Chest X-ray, PA view. Patient: 37 years old, sex M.
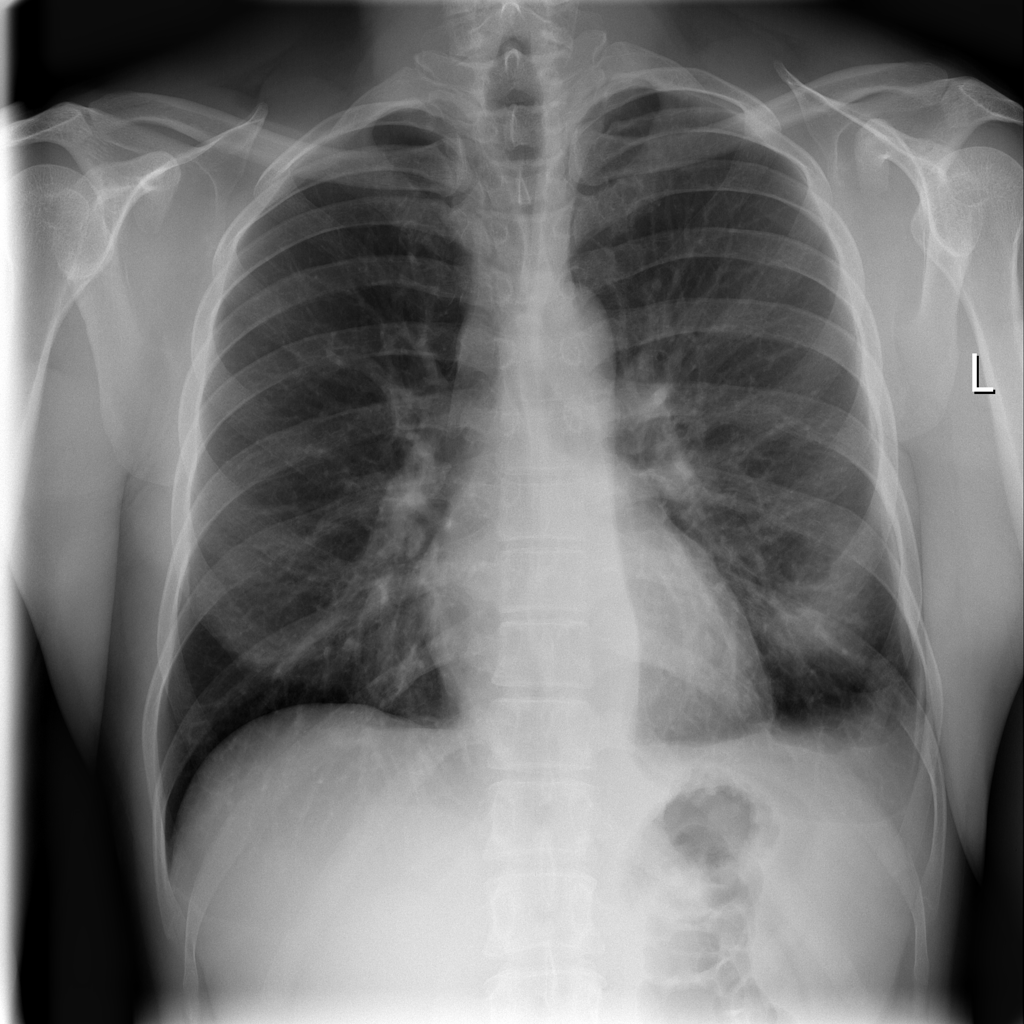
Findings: No Finding